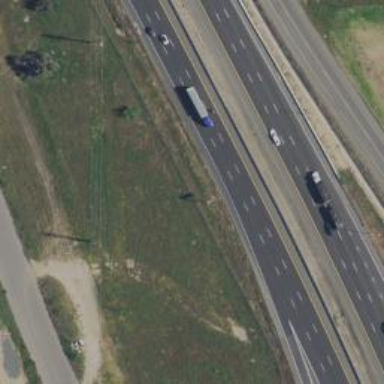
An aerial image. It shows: Motorway junction.